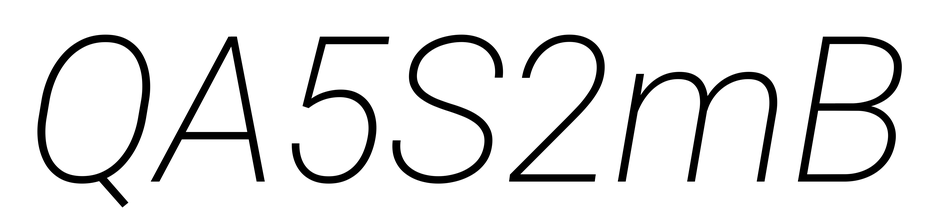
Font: Roboto-Italic_ExtraLight_Italic